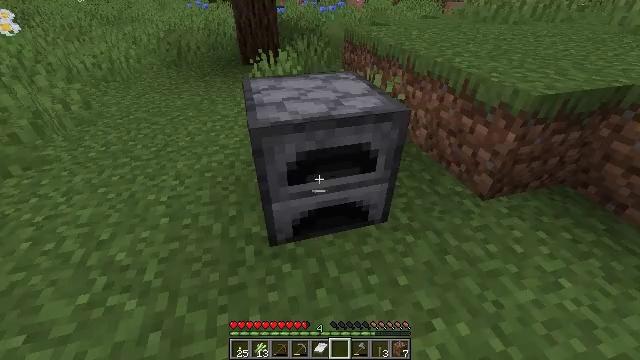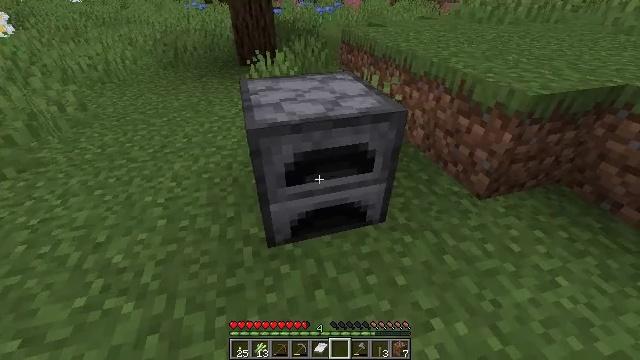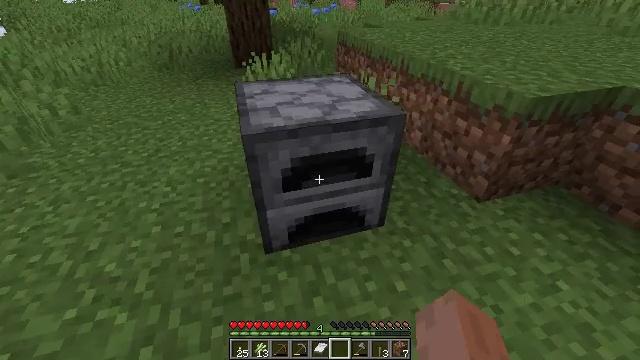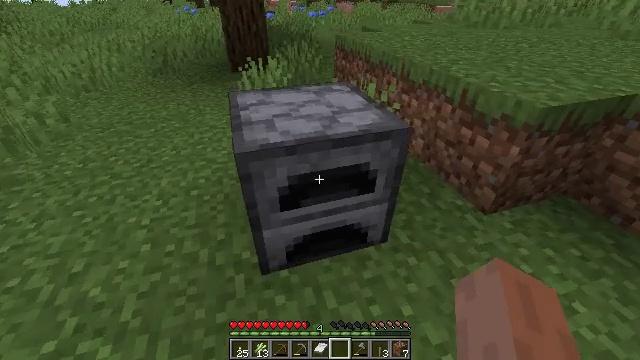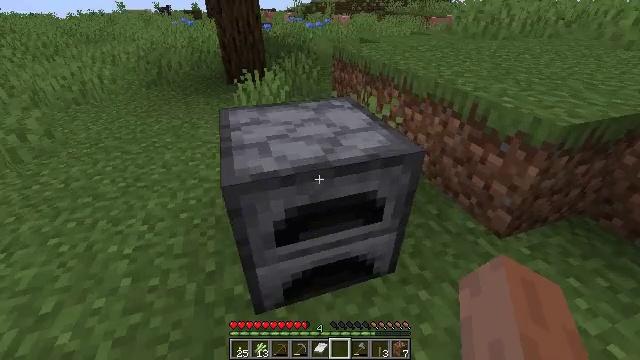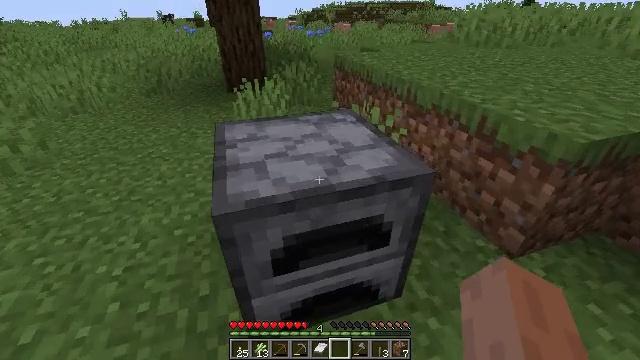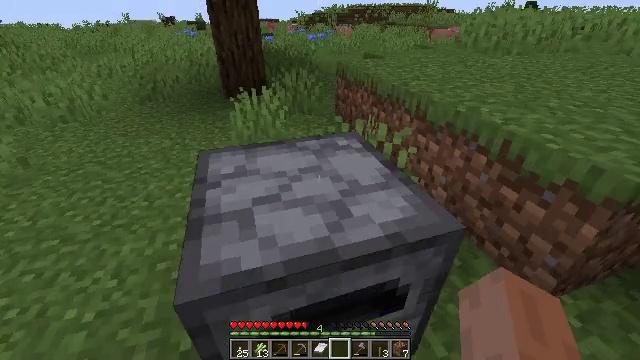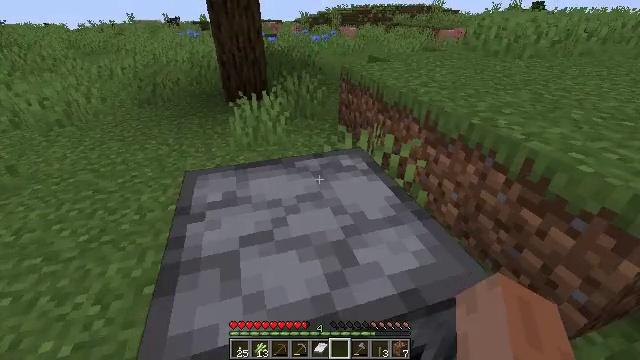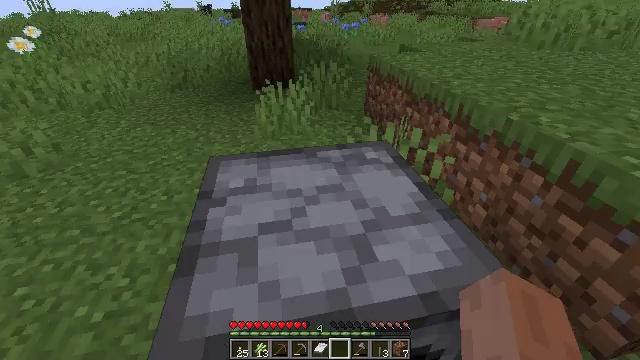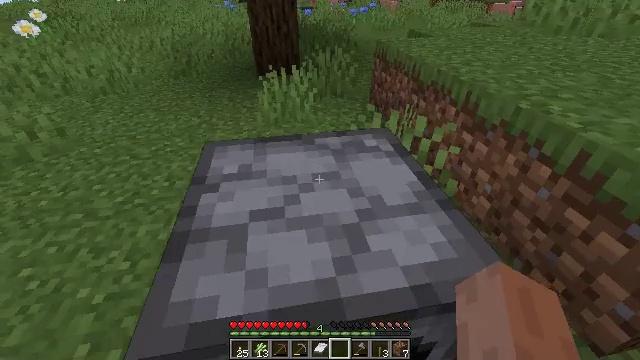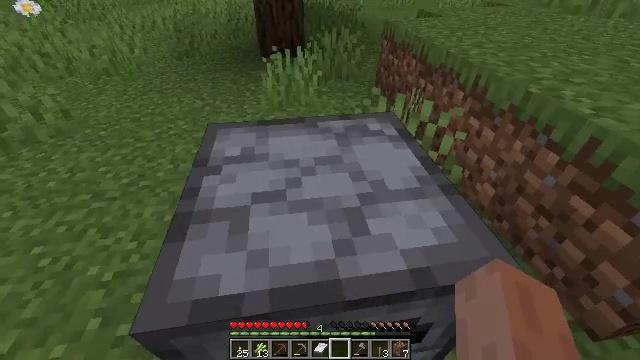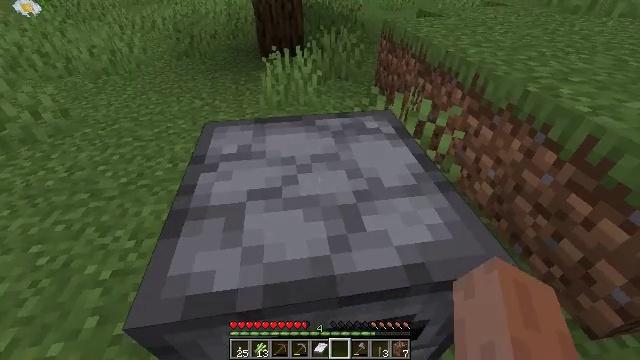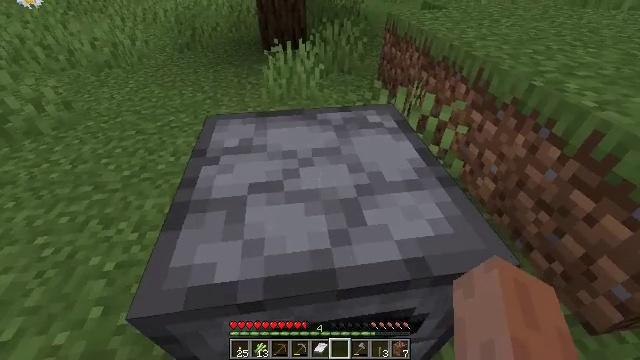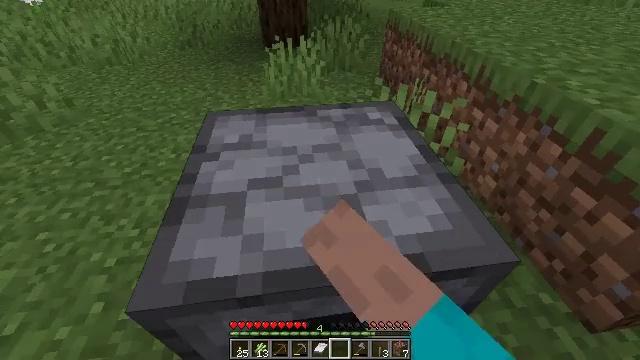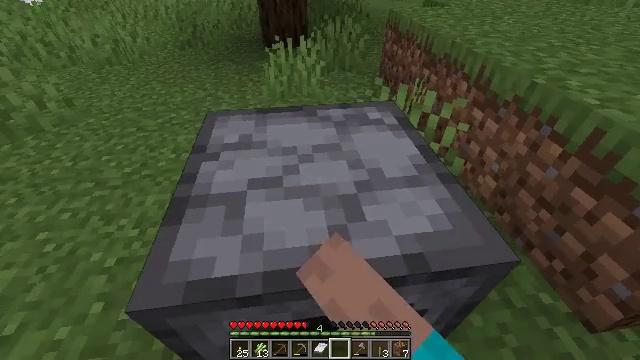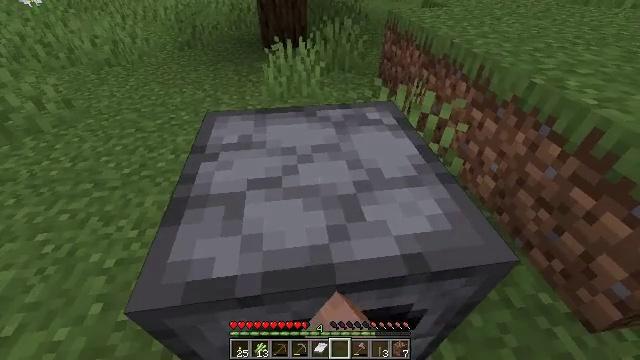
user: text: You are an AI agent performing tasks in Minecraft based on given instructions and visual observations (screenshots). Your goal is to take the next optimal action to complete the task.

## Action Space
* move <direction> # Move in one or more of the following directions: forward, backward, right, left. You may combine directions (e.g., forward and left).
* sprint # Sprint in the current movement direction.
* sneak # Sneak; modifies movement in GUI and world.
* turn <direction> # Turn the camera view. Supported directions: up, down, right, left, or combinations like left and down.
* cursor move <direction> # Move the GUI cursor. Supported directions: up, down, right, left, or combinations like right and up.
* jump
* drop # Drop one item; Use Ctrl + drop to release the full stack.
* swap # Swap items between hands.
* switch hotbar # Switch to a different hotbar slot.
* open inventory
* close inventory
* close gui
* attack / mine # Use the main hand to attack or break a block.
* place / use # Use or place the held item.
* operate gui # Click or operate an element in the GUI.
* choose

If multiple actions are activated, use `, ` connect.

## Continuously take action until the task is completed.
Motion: motion action
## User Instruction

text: Kill mobs.
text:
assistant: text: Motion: no_op
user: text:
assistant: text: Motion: move forward
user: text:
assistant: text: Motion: move forward
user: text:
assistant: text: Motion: move forward, turn up
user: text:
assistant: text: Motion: move forward, turn up
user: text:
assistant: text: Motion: move forward
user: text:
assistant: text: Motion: move forward
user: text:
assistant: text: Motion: turn left and down
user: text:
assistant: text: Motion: turn left and down
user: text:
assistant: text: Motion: turn left and down
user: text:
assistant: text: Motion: no_op
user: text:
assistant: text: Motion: turn down, use / place
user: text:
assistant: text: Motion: use / place
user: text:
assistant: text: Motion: use / place
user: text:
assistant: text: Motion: no_op
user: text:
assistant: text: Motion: no_op
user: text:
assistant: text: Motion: open gui
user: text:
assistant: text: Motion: no_op
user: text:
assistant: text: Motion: no_op
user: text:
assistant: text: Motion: no_op
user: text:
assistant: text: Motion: no_op
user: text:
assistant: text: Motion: no_op
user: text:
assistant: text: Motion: no_op
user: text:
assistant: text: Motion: no_op
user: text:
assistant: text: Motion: no_op
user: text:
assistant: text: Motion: no_op
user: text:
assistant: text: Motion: no_op
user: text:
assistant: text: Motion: cursor move right
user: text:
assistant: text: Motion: cursor move right
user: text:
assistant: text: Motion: cursor move right